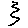
Label: zigzag